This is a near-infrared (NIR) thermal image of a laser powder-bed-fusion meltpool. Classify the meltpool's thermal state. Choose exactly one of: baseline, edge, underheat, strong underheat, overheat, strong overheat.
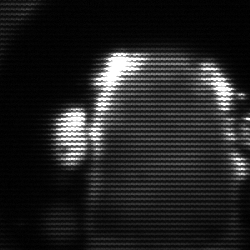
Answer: baseline